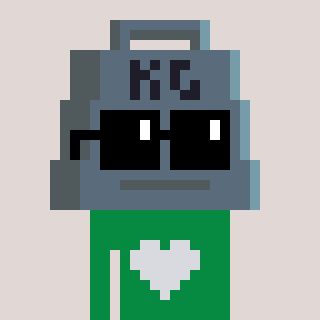
a pixel art character with square black sunglasses, a weight-shaped head and a green-colored body on a warm background